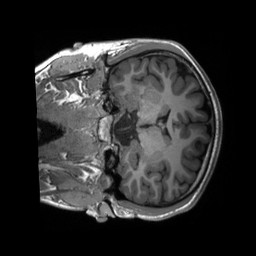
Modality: T1w
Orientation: coronal
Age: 19
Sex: male
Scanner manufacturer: siemens
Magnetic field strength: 3 T
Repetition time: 2.3 s
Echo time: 0.00232 s